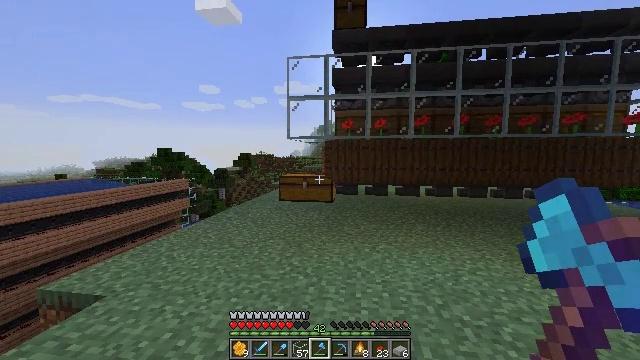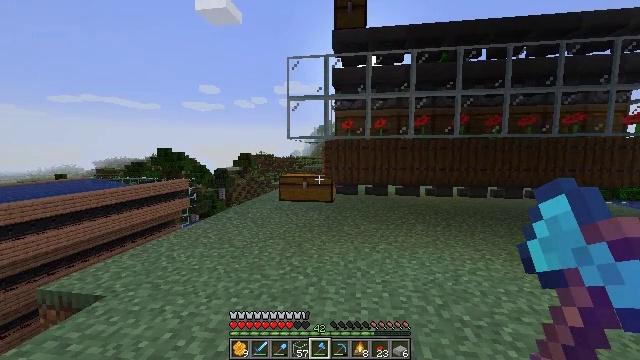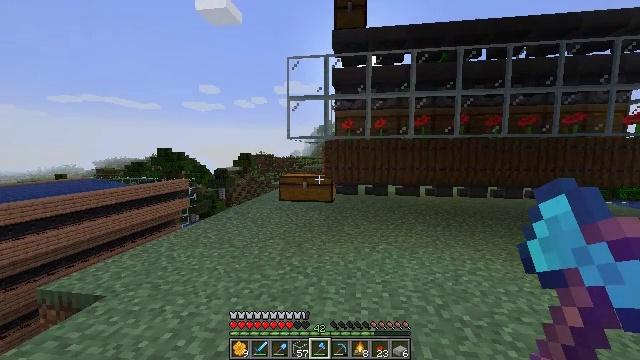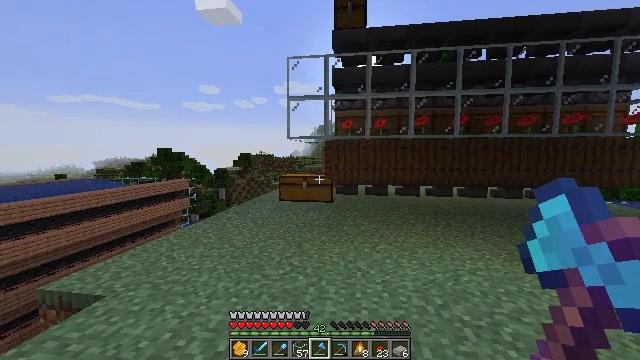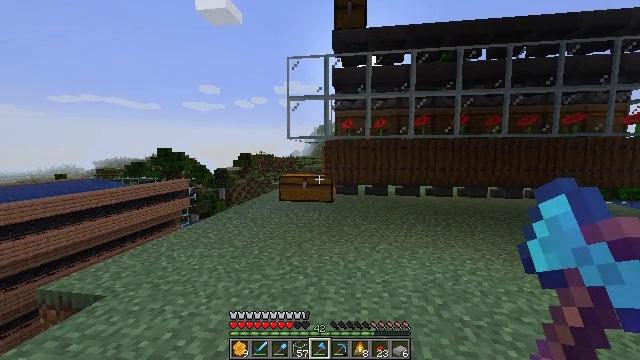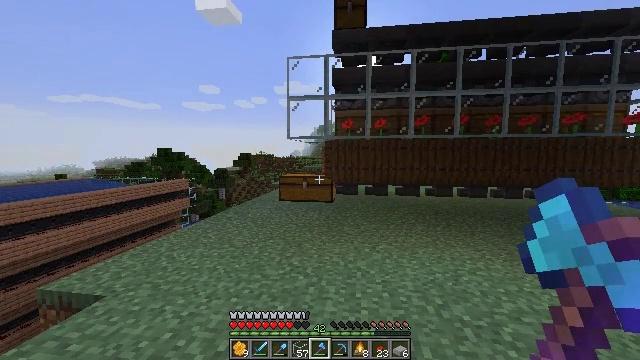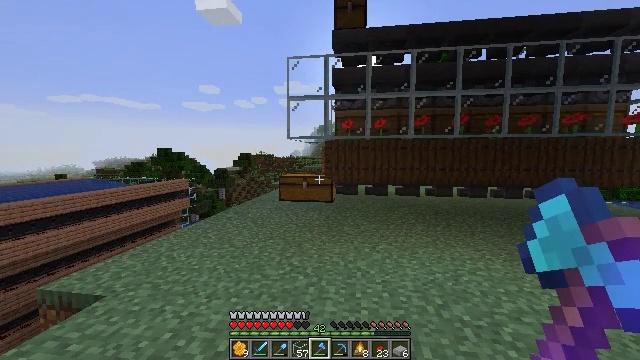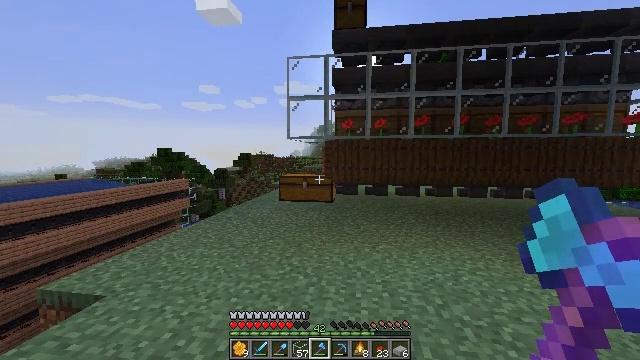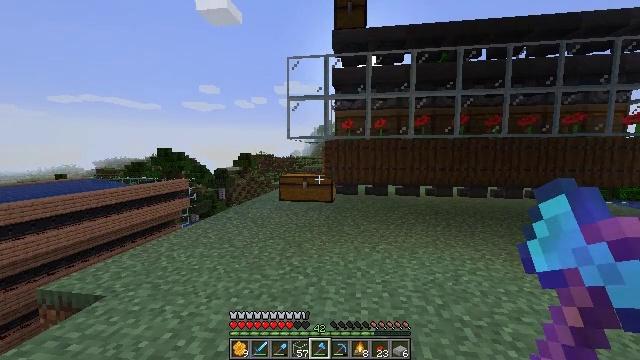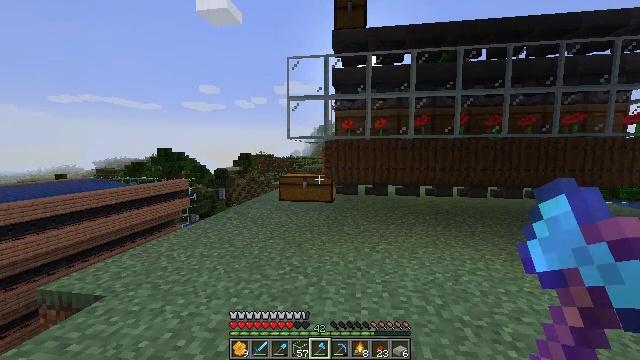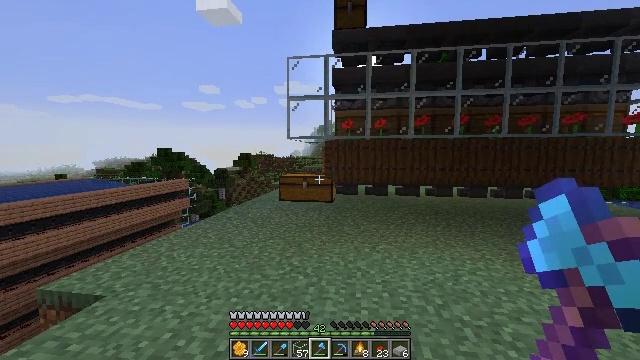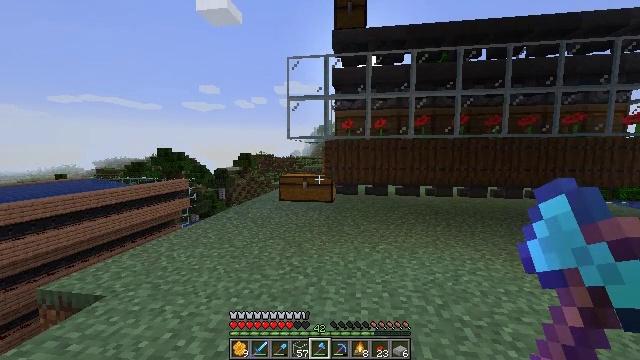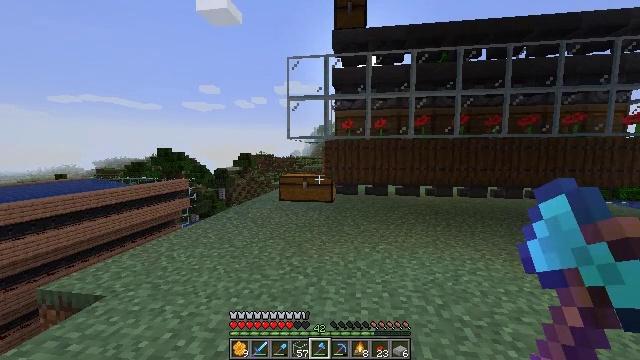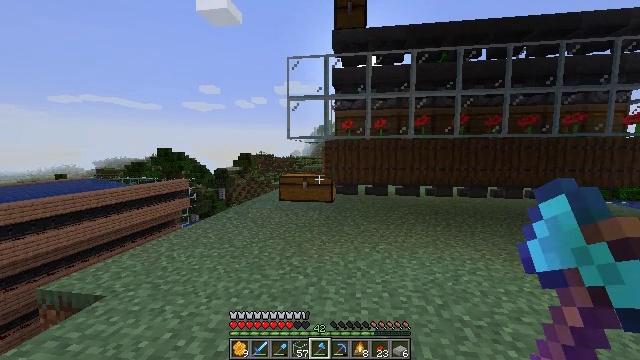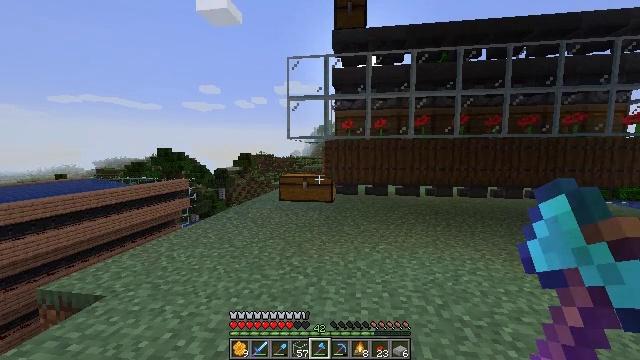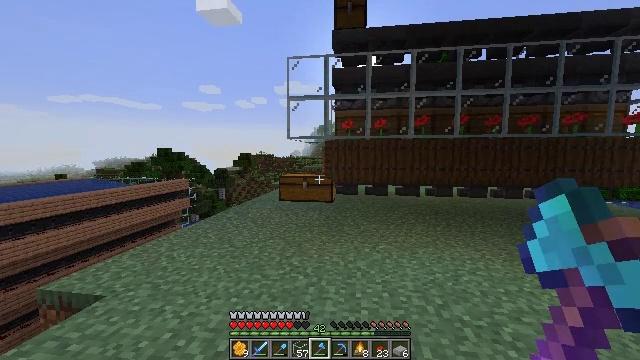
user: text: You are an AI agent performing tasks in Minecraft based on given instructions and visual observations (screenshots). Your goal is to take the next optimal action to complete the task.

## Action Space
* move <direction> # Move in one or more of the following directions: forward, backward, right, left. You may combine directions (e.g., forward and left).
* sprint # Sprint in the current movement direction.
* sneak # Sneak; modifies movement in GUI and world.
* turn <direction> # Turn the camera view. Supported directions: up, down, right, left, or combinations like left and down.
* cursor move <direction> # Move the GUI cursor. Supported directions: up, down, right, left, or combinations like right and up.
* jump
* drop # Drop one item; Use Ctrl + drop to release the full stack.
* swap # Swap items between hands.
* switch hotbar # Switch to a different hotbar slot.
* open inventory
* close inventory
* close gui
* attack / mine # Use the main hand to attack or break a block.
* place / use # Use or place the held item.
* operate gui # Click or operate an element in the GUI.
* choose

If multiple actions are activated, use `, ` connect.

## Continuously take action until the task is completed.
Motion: motion action
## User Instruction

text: Craft a glass bottle with glass.
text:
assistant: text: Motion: no_op
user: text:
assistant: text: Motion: no_op
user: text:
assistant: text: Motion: no_op
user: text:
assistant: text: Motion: no_op
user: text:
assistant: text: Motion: no_op
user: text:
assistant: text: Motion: no_op
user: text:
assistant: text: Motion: no_op
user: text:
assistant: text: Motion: no_op
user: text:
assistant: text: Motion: no_op
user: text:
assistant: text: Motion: no_op
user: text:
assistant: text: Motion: no_op
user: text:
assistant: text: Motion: no_op
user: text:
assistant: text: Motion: no_op
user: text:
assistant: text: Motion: no_op
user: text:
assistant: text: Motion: no_op
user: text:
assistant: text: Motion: no_op
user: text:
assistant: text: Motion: no_op
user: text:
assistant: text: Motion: no_op
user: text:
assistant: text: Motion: no_op
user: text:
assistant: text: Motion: no_op
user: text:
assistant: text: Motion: no_op
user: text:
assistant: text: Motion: no_op
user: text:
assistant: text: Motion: no_op
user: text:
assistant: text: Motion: no_op
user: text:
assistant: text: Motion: no_op
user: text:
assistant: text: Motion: no_op
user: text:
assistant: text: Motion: no_op
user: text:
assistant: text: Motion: no_op
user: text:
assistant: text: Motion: no_op
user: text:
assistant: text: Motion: no_op